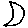
Label: moon